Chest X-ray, AP view. Patient: 54 years old, sex M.
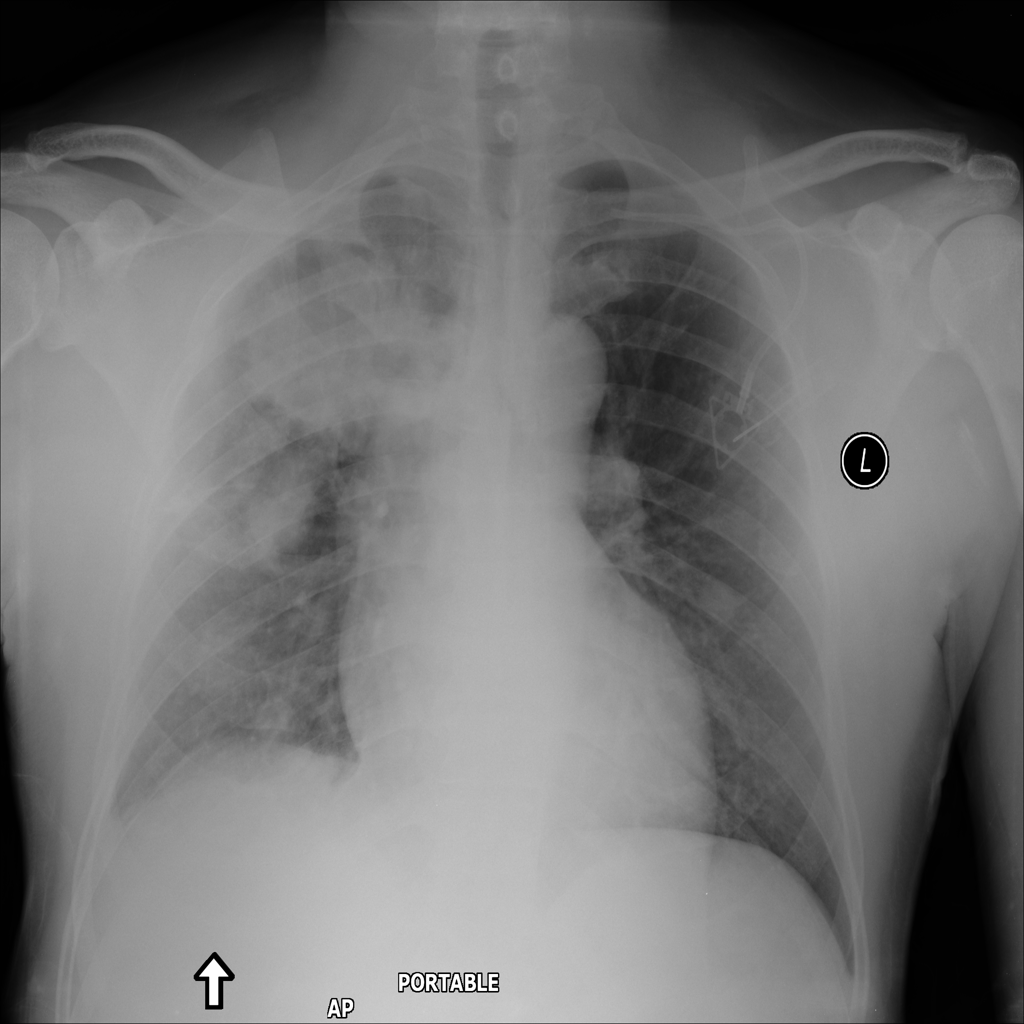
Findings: Infiltration, Mass, Nodule